Question: i have a problems white this sentence:
In my local hosting works, but when change to my share server (cpanel), not works.
'''
'''
<?= $this->extend('front\layout\main') ?>
<?= $this->section('title') ?>
<?= $this->endSection() ?>
<?= $this->section('content') ?>
'''
'''
'''
''' <head>
<title>Tables - SB Admin</title>
<title><?= $this->renderSection('title') ?></title>
</head>
<?= $this->include('front\layout\header') ?>
<?= $this->renderSection('content') ?>
<?= $this->include('front\layout
ooter') ?>
<?= $this->renderSection('js') ?>
<script src="js/jquery-3.5.1.slim.min.js"></script>
<script src="js/bootstrap.bundle.min.js"></script>
<script src="js/scripts.js"></script>
<script src="js/jquery.dataTables.min.js"></script>
<script src="js/dataTables.bootstrap4.min.js"></script>
<script src="assets/demo/datatables-demo.js"></script>
</body> '''
'''
Is my first post plz take easy

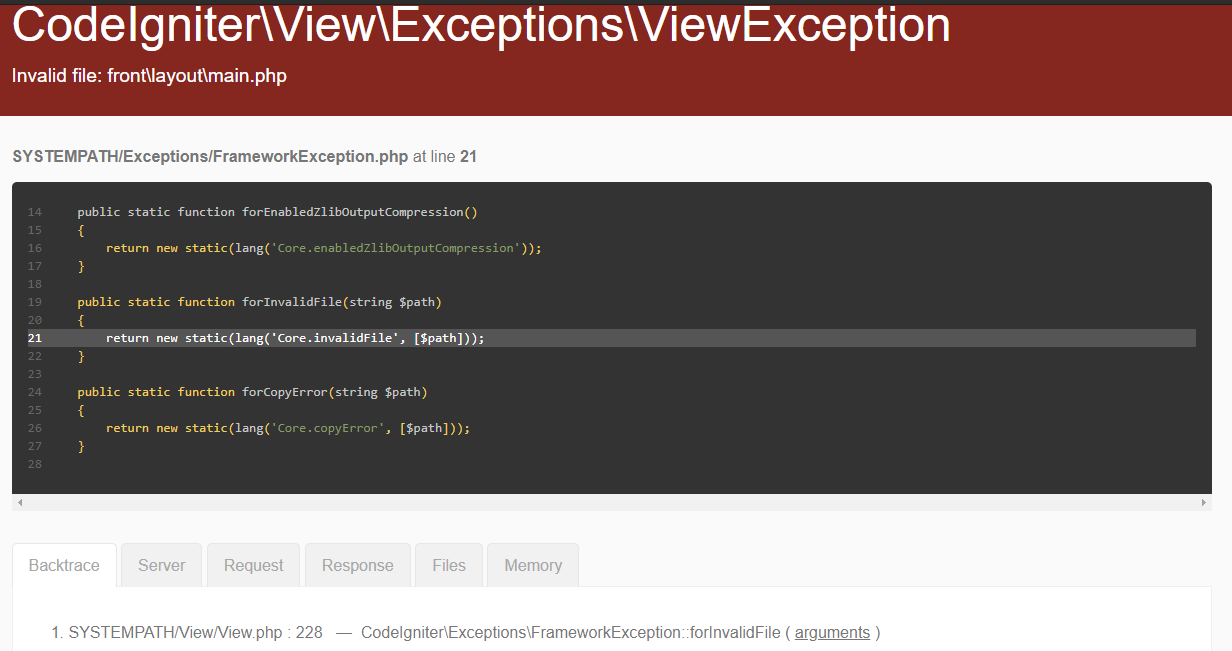
Answer: Welcome to SO Enzo.
First of all, thanks for providing everything to help explain your issue and let us answer it...
So, this can happen when you develop under Windows and then try the same code on an Apache (Linux) Server (You refer to it as Cpanel which is just the Webserver Control Panel).
Developing under Windows allows you to do "things" as it's rather
"relaxed" in what it will let you do. On the other hand, Linux is not, which is a good thing.
So let's take a walk through your code...In one place you have used
'''
$estructura = view('front/autos', $autos);
'''
That works and you should note that it uses / (forward slashes).
In the place where the error is and which is clearly stated in the error message is
'''
<?= $this->extend('front\layout\main') ?>
'''
Playing "Spot the Difference" here, you might ask yourself "Why do I have code where the slashes go one way and code where the slashes go the other way?
AND Where it's showing an error the slashes are going \ i.e.backslashes.
Now you know 100% that the file exists. So the words are right in the path but why are the slashes (backslashes) \ here where it errors and / (forward slashes) it works?
There's a clue.
Under Linux, File paths need to be / (forward slashes).
While windows, using XAMPP or WAMP etc, will let you use both as you have seen.
Windows is also "relaxed" when it comes to the Case of Path and Filenames. Linux is NOT which is another trap to look out for.
I.E if you had a path of /front/layout/main, you can reference this as /Front/layout/MAIN and any other combination of Upper and Lower Case characters which would work ONLY in windows.
Under Linux, they must match exactly.
Where you have path names using '\ (backslashes)'
'''
extend('front\layout\main') ?>
'''
Use '/ (Forward Slashes)'
'''
extend('front/layout/main') ?>
'''
I hope that helps. If it does not, then feel free to ask.